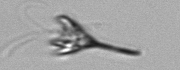
Label: Pyramimonas_longicauda